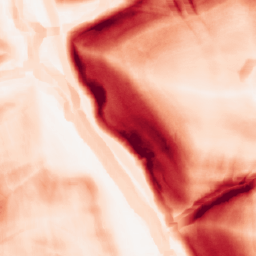
Category: morphological
Decomposition family: morphological_gradient
Decomposition parameters: size: 10
shape: square
Upsampling method: nearest
Upsampling parameters: scale: 2
Upsampling scale: 2